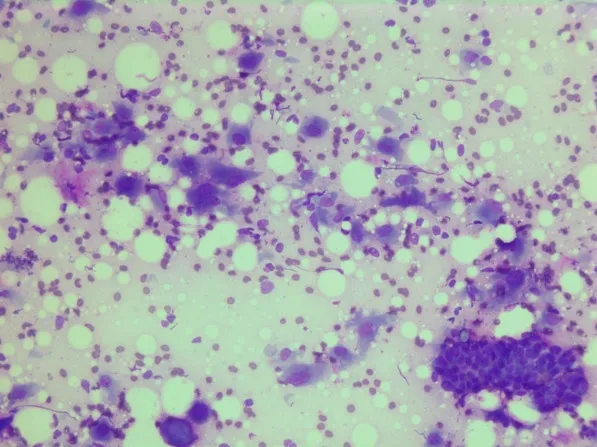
Air dried, Giemsa stained smear showing single spindle or polymorphic, polygonal cells with and group of benign ductal epithelial cells.
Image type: pathology (giemsa)